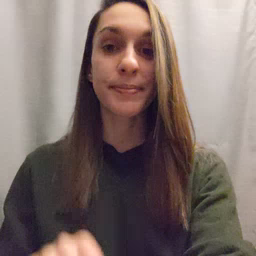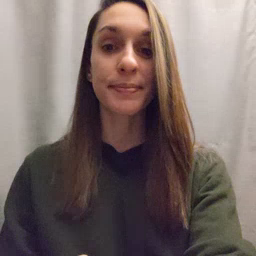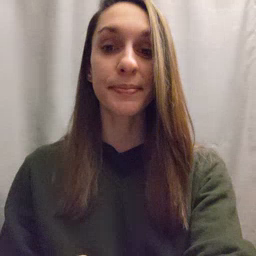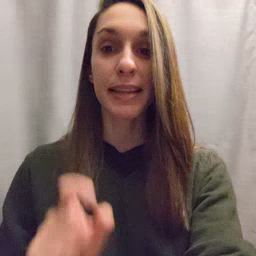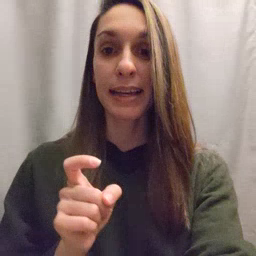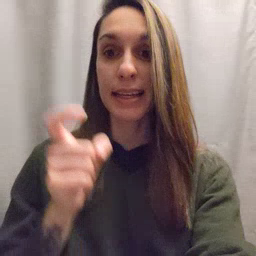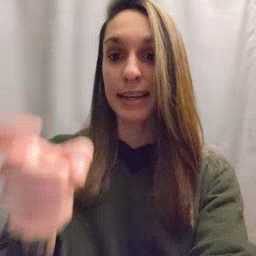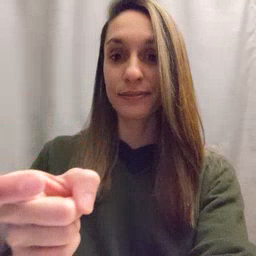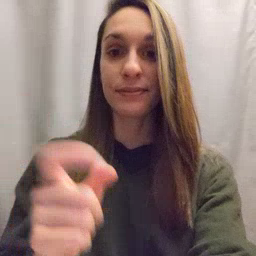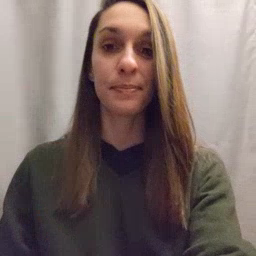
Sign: give